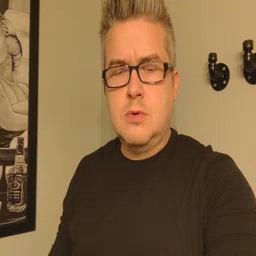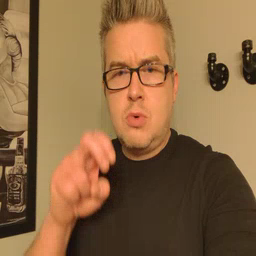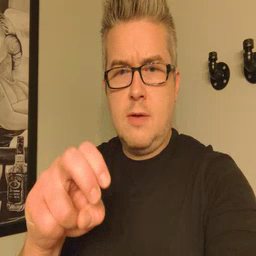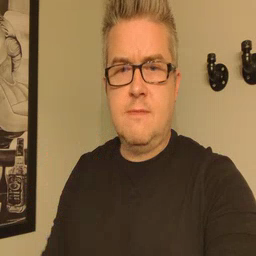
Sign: ride